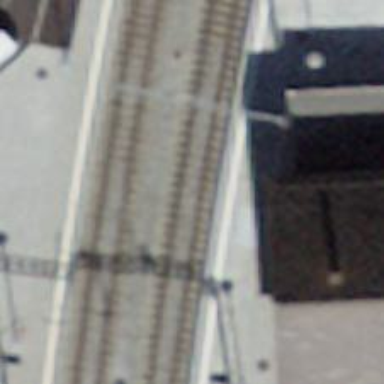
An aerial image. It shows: Single railway track with electrified contact line.